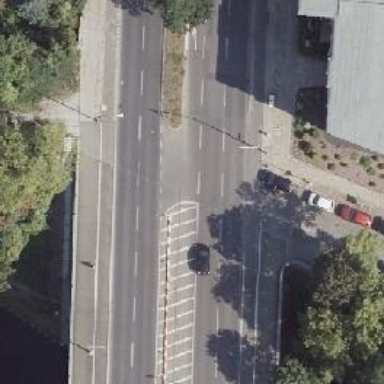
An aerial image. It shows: Secondary road with asphalt surface. There is cycle track on the right side of the road.